九年级 · 度量几何学
(本小题8.0分)

如图所示, 破残的圆形轮片上, 弦 $A B$ 的垂直平分线交弧 $A B$ 于点 $C$, 交弦 $A B$ 于点 $D$. 已知 $A B=24 \mathrm{~cm}$, $C D=8 \mathrm{~cm}$.

(1)求作此残片所在的圆(不写作法, 保留作图痕迹);

(2)求 (1)中所作圆的半径.

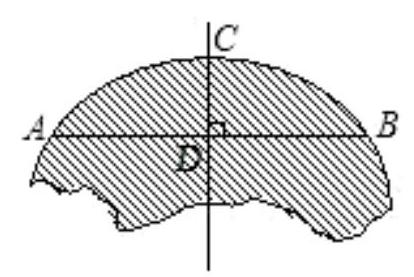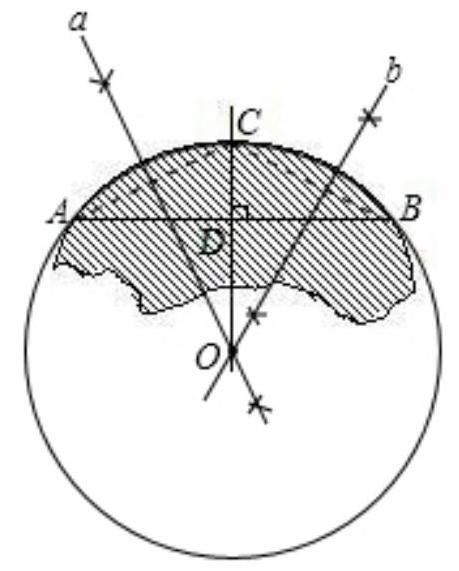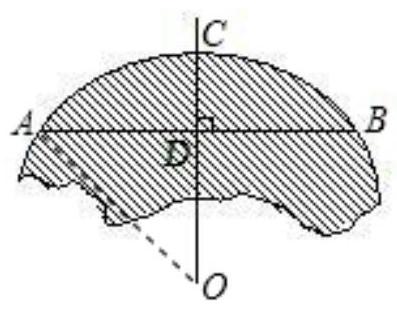
答案: 解: ( 1 )作弦 $A C$ (或 $B C$ )的垂直平分线与弦 $A B$ 的垂直平分线交于 $O$ 点, 以 $O$ 为圆心, $O A$ (或 $O B$ 、 $O C)$ 长为半径作圆, $\odot O$ 就是此残片所在的圆, 如图.

(2)如图, 连接 $O A$, 设 $O A=x \mathrm{~cm}$, 则 $O D=(x-8) \mathrm{cm}$.

$\because A B=24 \mathrm{~cm}$,
$\therefore A D=\frac{1}{2} A B=\frac{1}{2} \times 24=12(\mathrm{~cm})$.

根据勾股定理列方程, 得 $x^{2}=12^{2}+(x-8)^{2}$,

解得 $x=13$.

故所作圆的半径为 $13 \mathrm{~cm}$.

解析: 本题主要考查了尺规作图, 垂径定理, 中垂线的性质, 勾股定理, 熟练掌握垂径定理是解决此题的关键.

(1)由垂径定理知, 垂直于弦的直径是弦的中垂线, 故作 $A C, B C$ 的中垂线交于点 $O$, 则点 $O$ 是弧 $A C B$ 所在圆的圆心;

(2)在Rt $\triangle O A D$ 中, 由勾股定理可求得半径 $O A$ 的长.